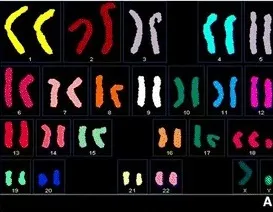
Molecular cytogenetic characterization of the marker chromosome. Arrows indicate the marker chromosome. (A) Spectral karyotyping.
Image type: electrography (emg)